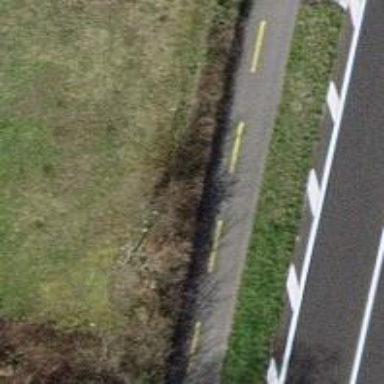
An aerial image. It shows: Hedge acting as barrier.